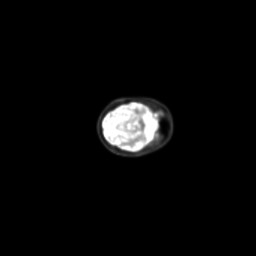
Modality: PET
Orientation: axial
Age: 21
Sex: male
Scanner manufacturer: siemens